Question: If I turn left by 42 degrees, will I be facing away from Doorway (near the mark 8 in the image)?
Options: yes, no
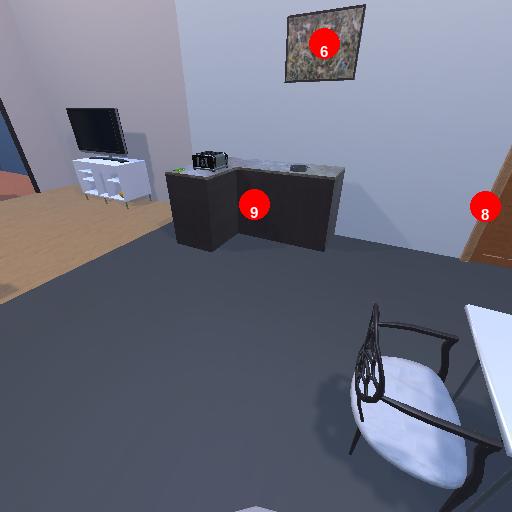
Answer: yes